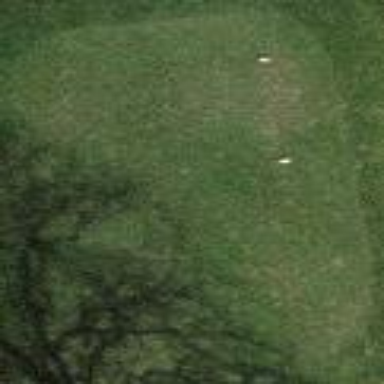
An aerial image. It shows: Grass area designated as golf tee.